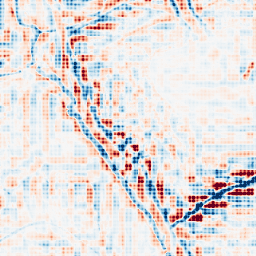
Category: wavelet
Decomposition family: wavelet_reverse_biorthogonal
Decomposition parameters: wavelet: rbio3.5
level: 4
Upsampling method: sinc_blackman
Upsampling parameters: scale: 4
kernel_size: 4
Upsampling scale: 4